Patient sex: M
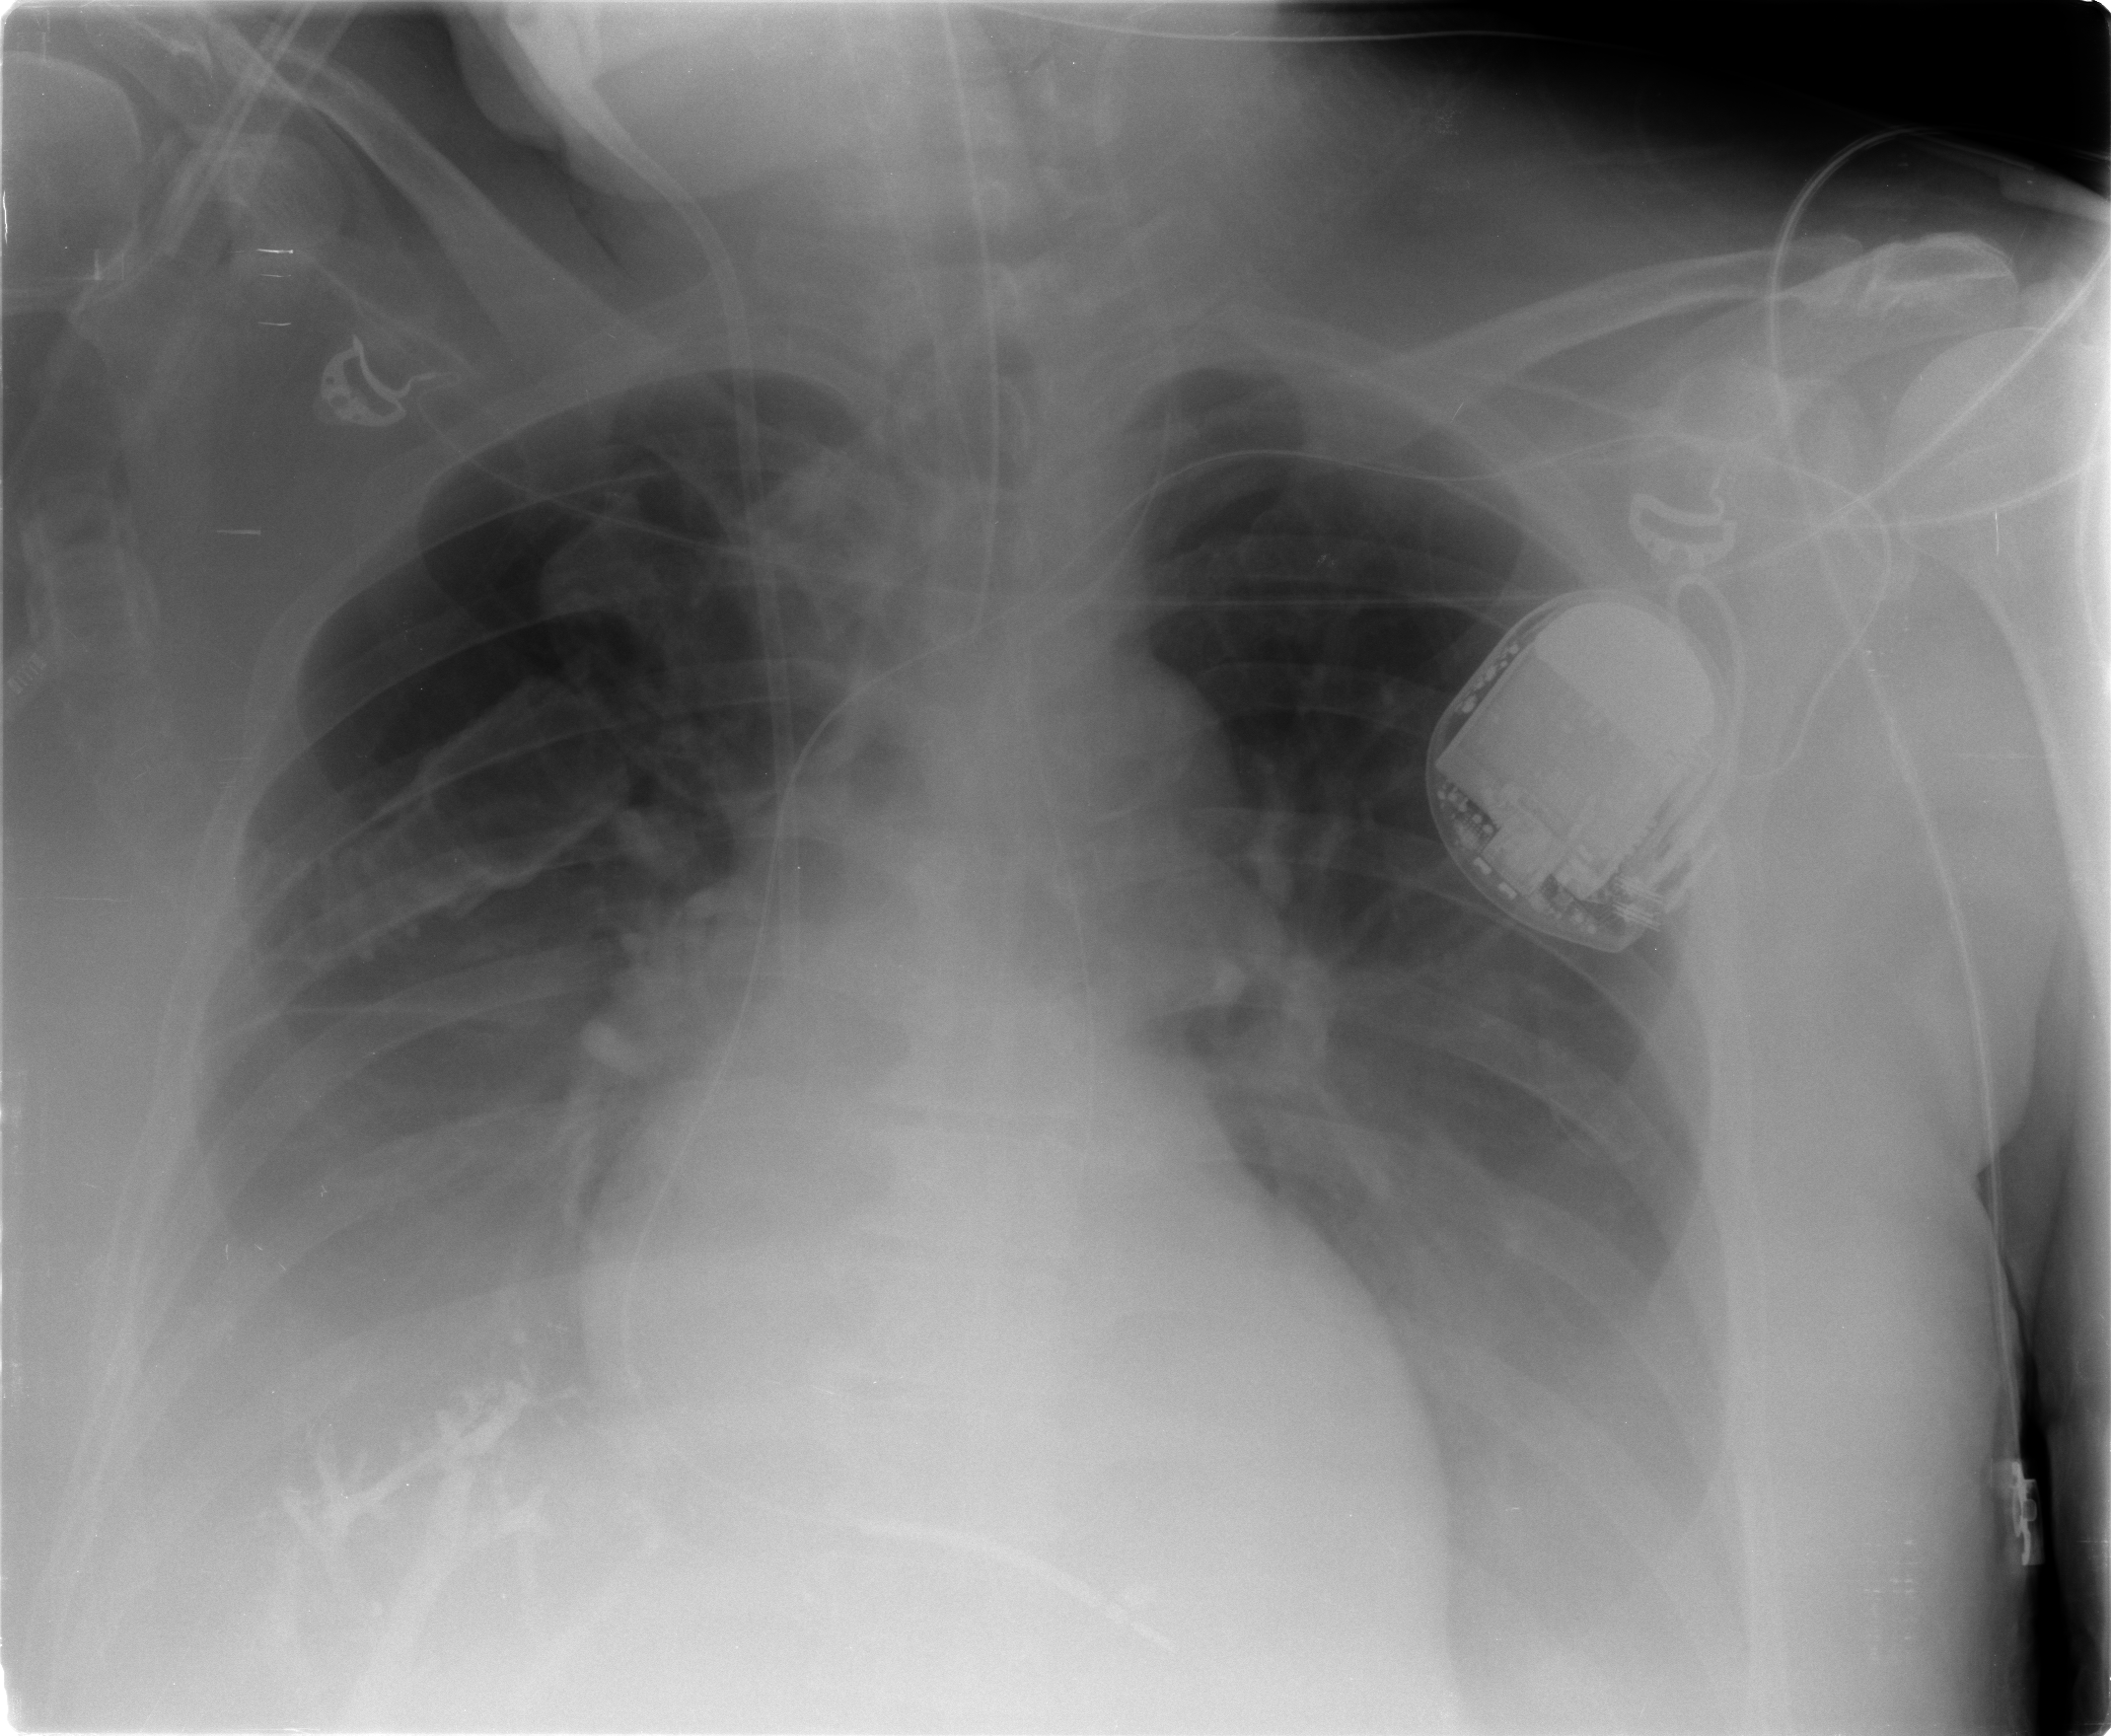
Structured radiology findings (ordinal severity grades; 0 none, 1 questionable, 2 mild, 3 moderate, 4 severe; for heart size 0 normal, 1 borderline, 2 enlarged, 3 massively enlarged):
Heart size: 0
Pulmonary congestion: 2
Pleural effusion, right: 2
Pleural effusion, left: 2
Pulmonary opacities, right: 0
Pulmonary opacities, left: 0
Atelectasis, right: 2
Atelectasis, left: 2